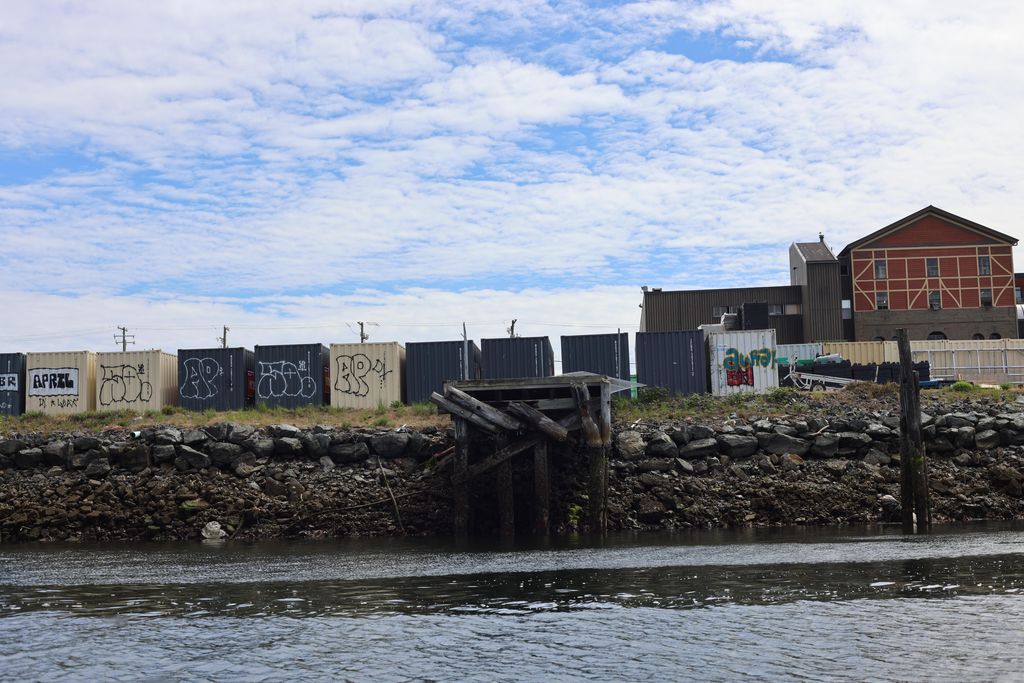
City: victoria